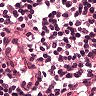
Metastatic tissue present: no